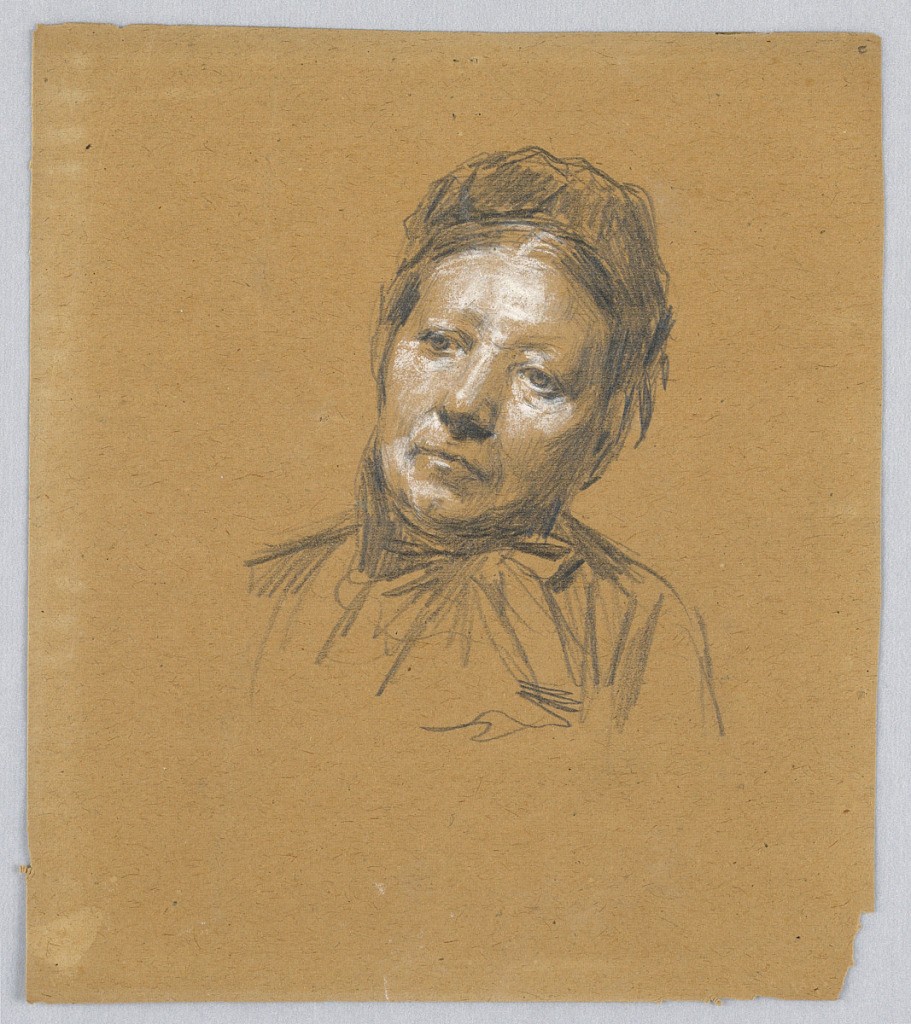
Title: Portrait of a Woman
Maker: Raimundo de Madrazo, Spanish, 1841–1920
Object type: Drawing
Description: Portrait of a woman in bust-length.